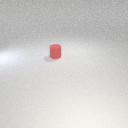
small red rubber cylinder